Aerial crown-view tile of a tropical tree (Barro Colorado Island, Panama), acquired 20250715:
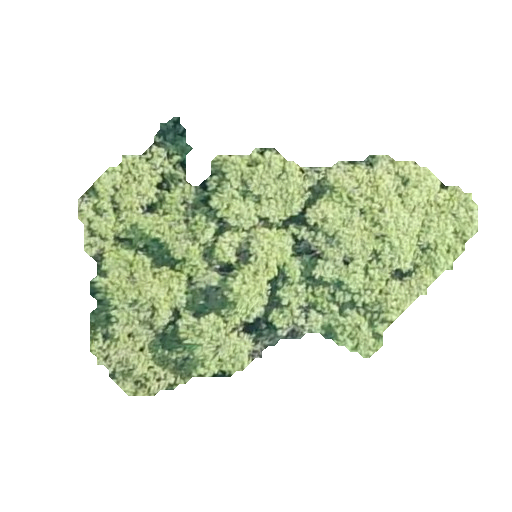
Species: Luehea seemannii
GBIF accepted scientific name: Luehea seemannii
Crown area: 104.503 m²